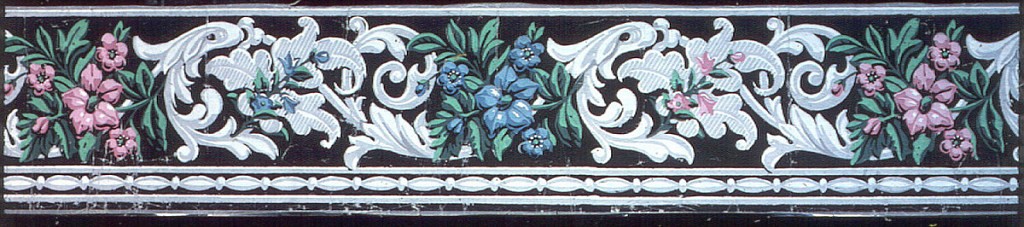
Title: Border
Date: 1820–50
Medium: Block-printed
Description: Pink and blue flowers alternating with grisaille acanthus scrolls. A row of strung beads is below.